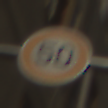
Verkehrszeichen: Geschwindigkeit50
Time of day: Midday
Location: Outdoor (Urban)
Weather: Clear
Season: NotSpecified
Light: Natural